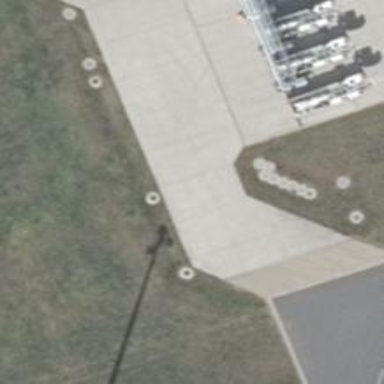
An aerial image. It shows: Concrete driveway.